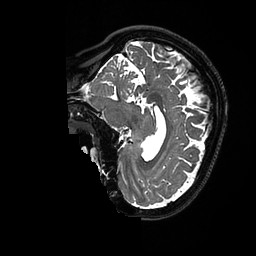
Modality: T2w
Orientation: sagittal
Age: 55
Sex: female
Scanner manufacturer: ge
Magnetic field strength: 3 T
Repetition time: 3.202 s
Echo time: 0.06683 s